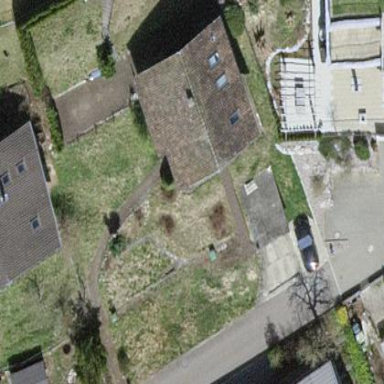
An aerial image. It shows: Detached building.